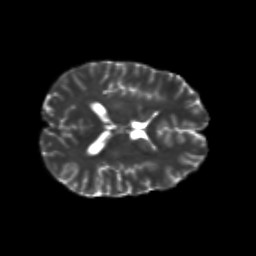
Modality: T2w
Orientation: axial
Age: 30
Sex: female
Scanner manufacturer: siemens
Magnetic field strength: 3 T
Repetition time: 8.6 s
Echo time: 0.095 s